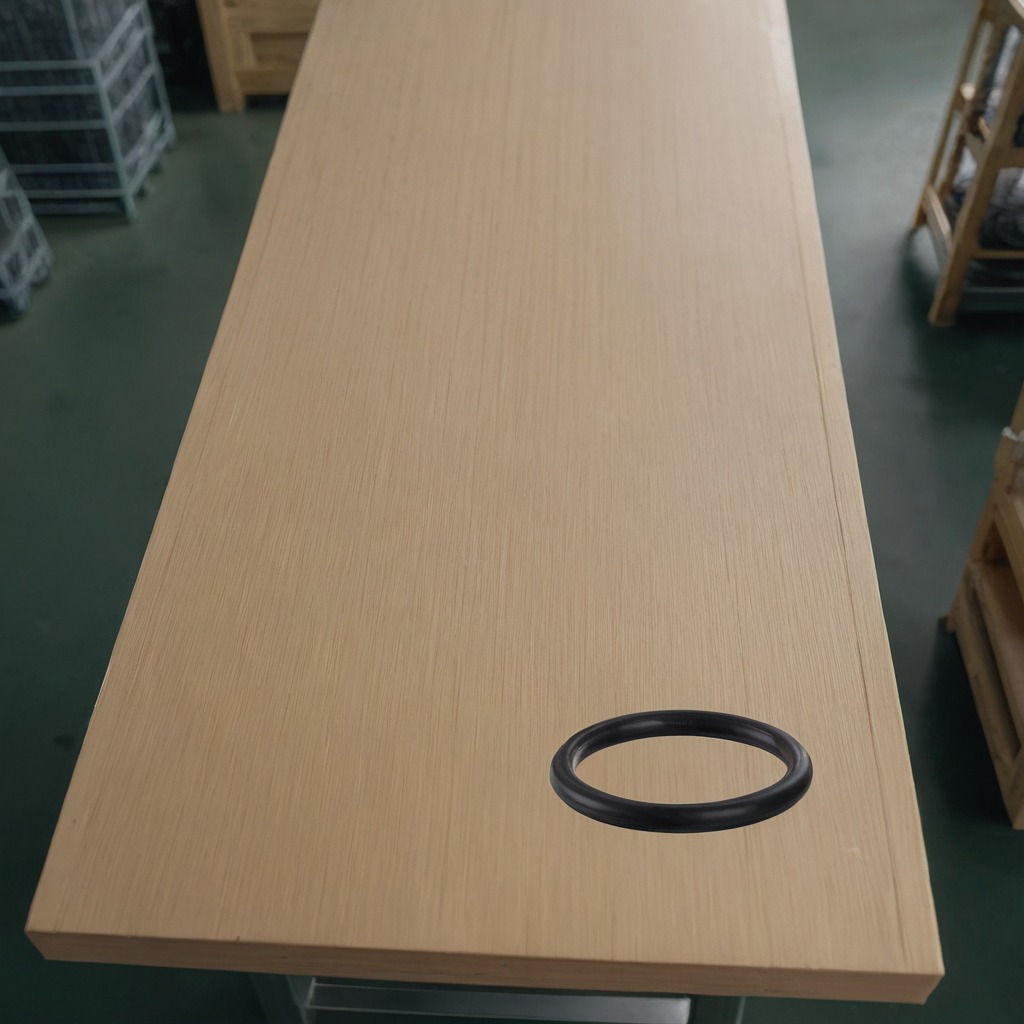
A rubber O-ring lies on a workbench inside a coastal fishing gear workshop.